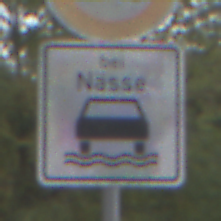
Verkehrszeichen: BeiNaesse
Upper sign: Geschwindigkeit110
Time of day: Midday
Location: Outdoor (Suburban)
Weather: Overcast
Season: NotSpecified
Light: Natural